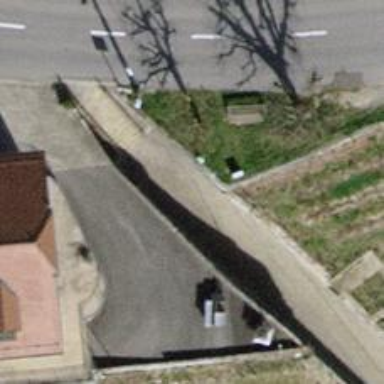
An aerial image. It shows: Set of steps on the road.